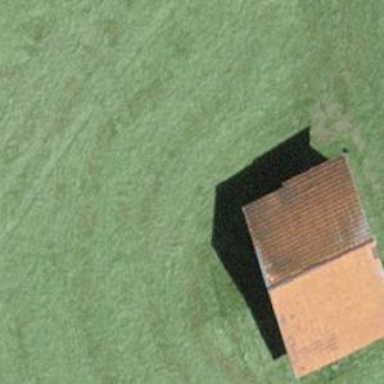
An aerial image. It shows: Hut.